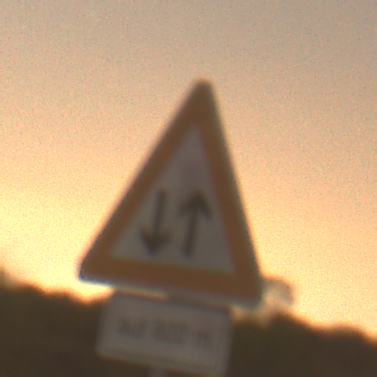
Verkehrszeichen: Gegenverkehr
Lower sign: LaengeEinerStrecke5
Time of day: Night
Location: Outdoor (Nature)
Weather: Clear
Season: NotSpecified
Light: Natural